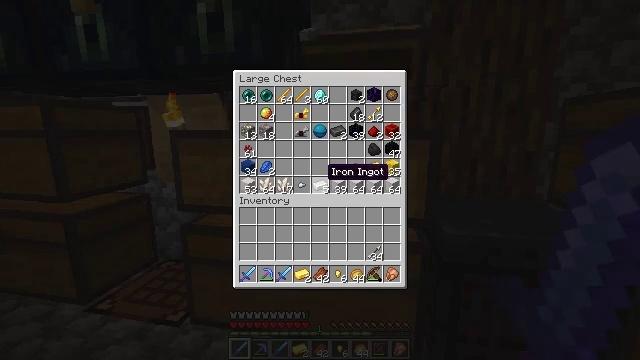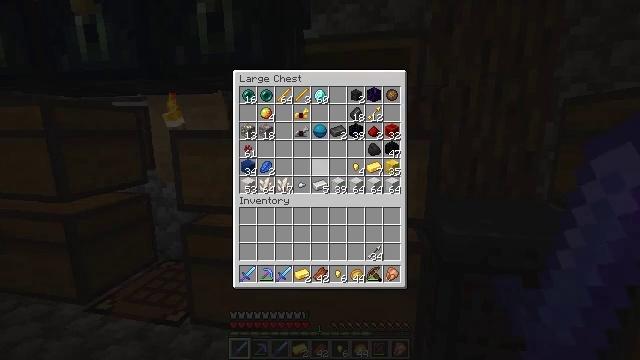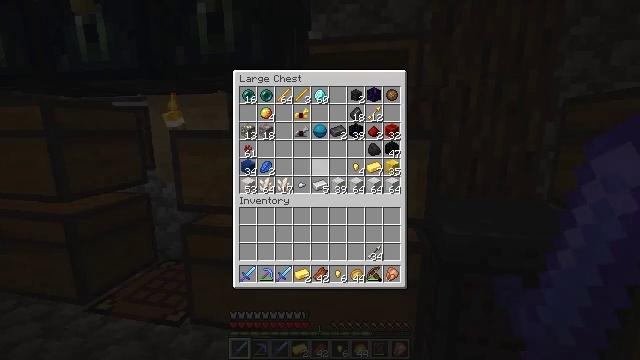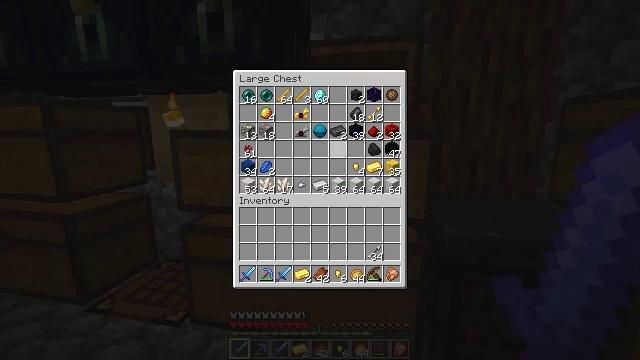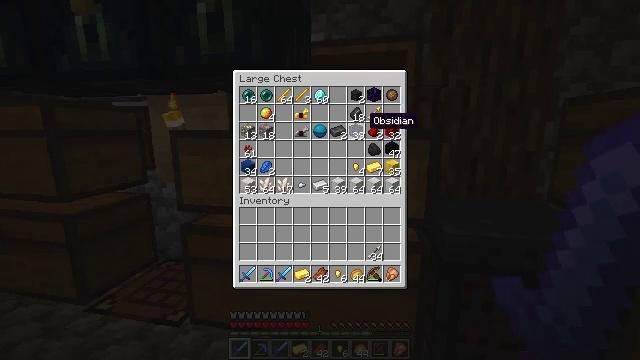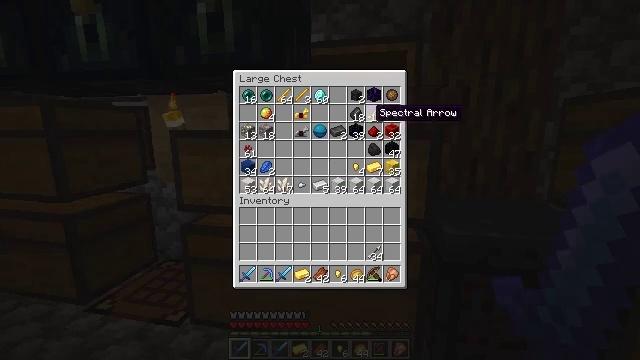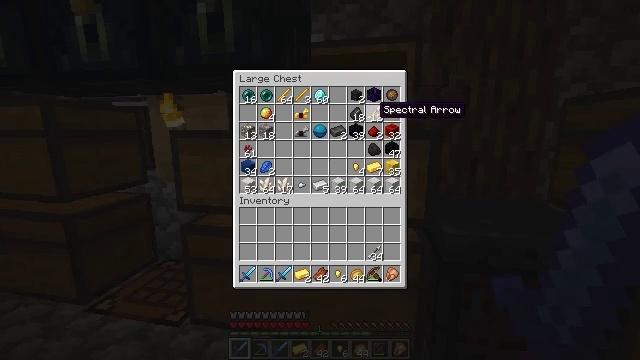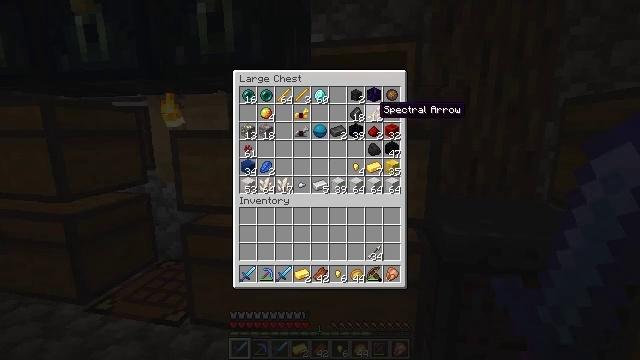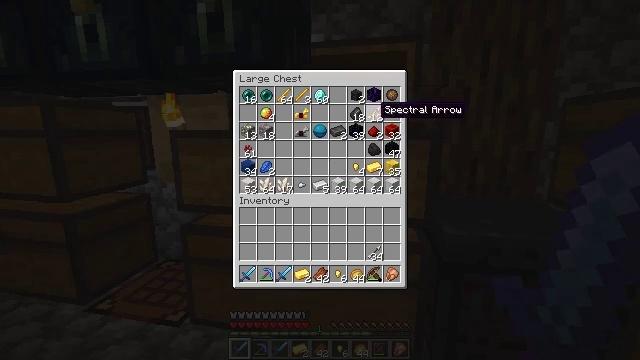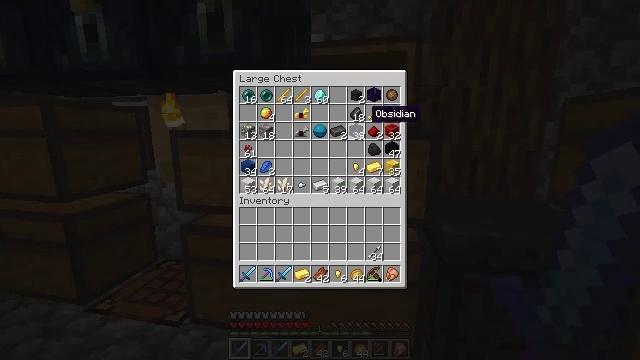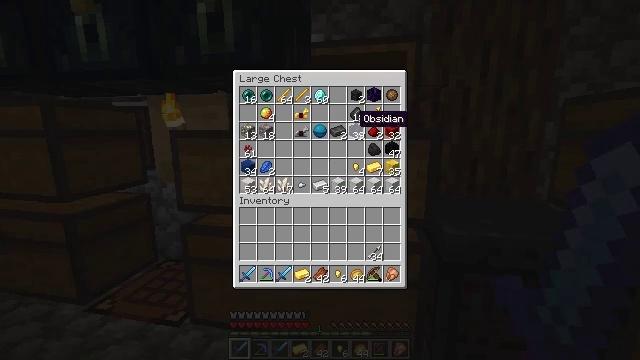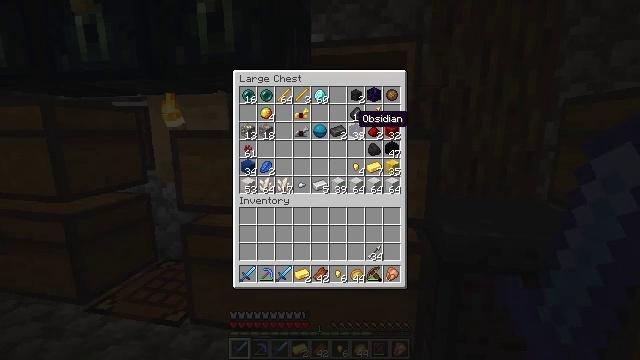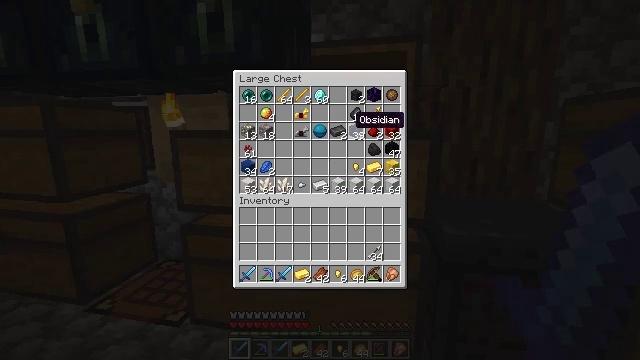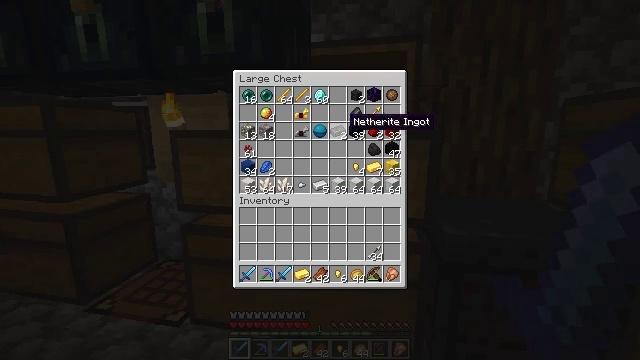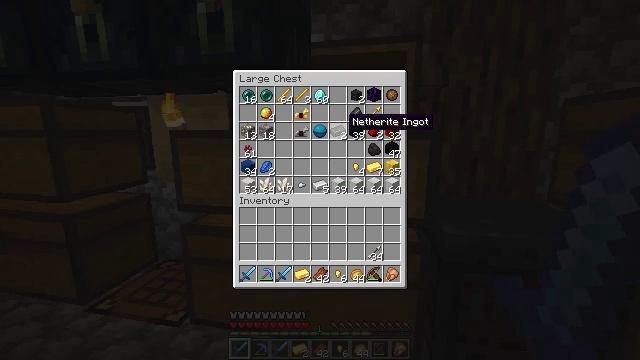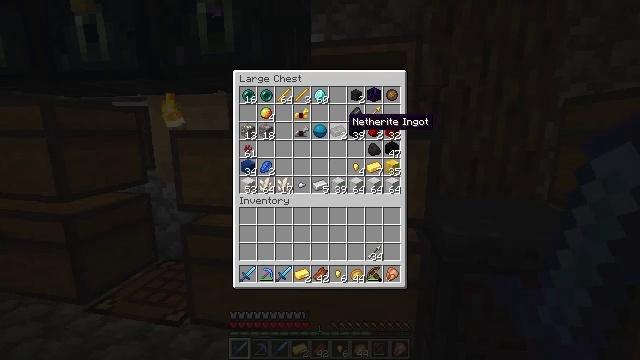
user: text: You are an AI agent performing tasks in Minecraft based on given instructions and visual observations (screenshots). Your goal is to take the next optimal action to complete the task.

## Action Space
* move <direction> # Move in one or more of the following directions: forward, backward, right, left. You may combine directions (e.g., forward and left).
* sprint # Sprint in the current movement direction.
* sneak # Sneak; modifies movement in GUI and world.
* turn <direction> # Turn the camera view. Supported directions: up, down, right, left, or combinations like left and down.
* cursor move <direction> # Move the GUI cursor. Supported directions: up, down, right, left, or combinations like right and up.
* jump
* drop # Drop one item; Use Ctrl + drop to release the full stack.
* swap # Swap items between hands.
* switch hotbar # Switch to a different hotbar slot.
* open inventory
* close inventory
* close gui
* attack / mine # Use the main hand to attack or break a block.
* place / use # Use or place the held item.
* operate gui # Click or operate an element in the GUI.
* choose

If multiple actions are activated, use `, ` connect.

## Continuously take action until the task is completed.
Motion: motion action
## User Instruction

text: Craft a netherite sword.
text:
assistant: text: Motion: no_op
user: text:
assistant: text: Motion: no_op
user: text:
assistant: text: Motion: cursor move right and up
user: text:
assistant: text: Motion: cursor move right and up
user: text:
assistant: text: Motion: cursor move up
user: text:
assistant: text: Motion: no_op
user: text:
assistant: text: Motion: no_op
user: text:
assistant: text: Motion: no_op
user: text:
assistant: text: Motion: cursor move left
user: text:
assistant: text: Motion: cursor move left
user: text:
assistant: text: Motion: no_op
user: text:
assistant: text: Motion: no_op
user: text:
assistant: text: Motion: no_op
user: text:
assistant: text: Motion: no_op
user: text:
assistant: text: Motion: no_op
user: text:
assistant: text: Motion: no_op
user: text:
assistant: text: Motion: no_op
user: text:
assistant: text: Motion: choose
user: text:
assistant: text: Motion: choose
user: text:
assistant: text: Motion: choose
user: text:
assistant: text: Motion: no_op
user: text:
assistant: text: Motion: cursor move down
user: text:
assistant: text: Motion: cursor move down
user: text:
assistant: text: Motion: cursor move down
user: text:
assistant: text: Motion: cursor move down
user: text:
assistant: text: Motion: cursor move down
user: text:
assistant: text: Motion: cursor move down
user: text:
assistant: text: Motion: cursor move down
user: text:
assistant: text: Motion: no_op
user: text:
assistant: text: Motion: no_op